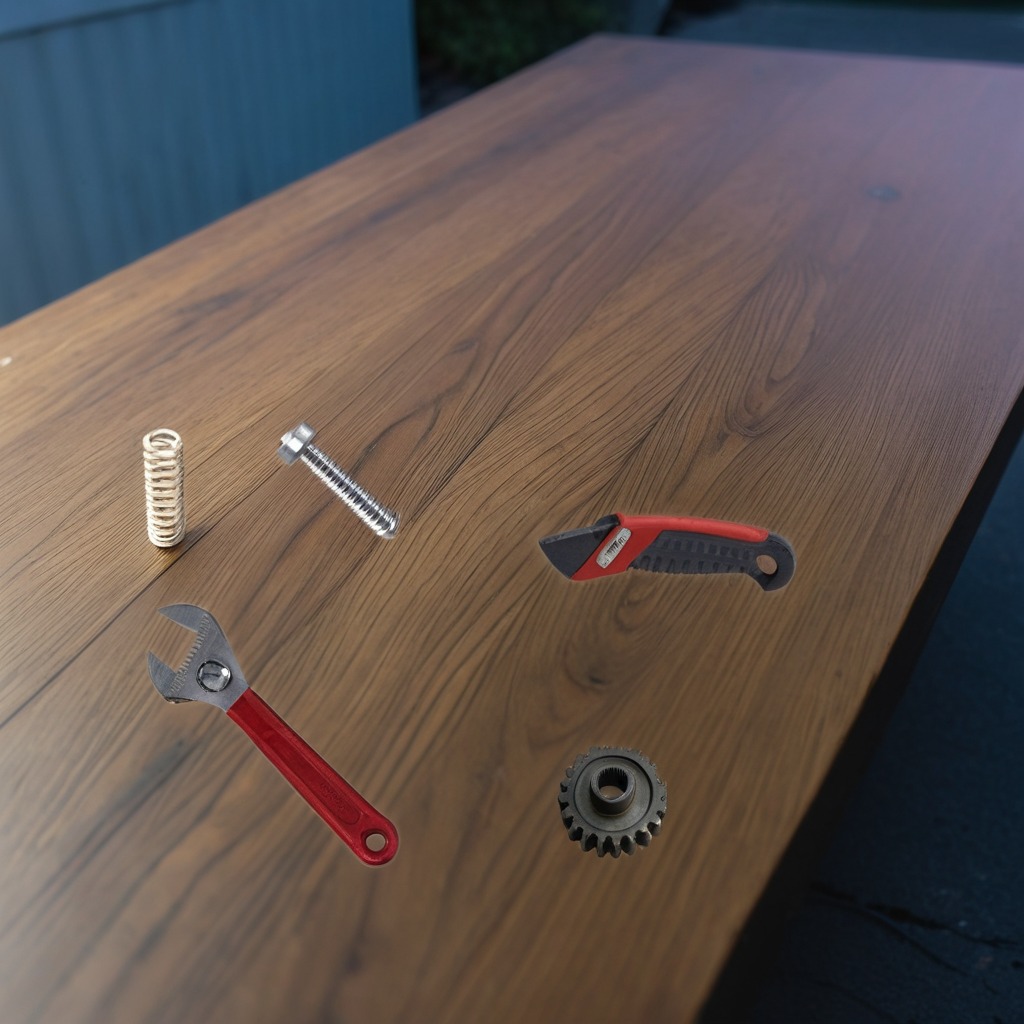
A steel gear with teeth, a utility knife, a metal machine screw, a coiled metal spring, and a wrench are lying on the old table.